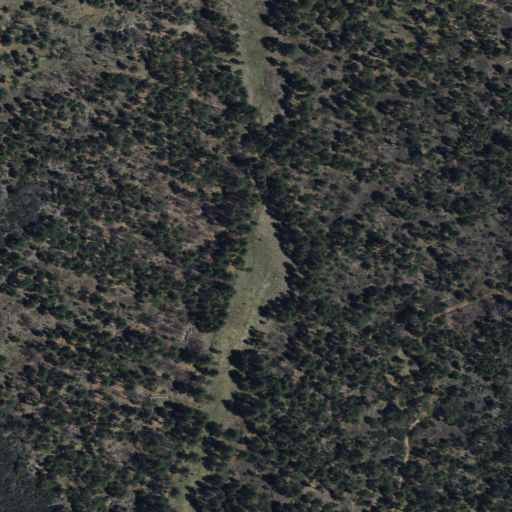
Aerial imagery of plain(s) in California named Horse Meadow containing evergreen forest, open development, shrub, and low intensity development